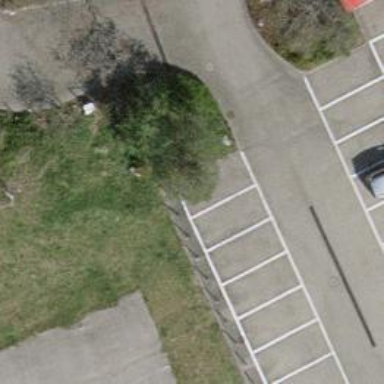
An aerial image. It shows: Bollard barrier.